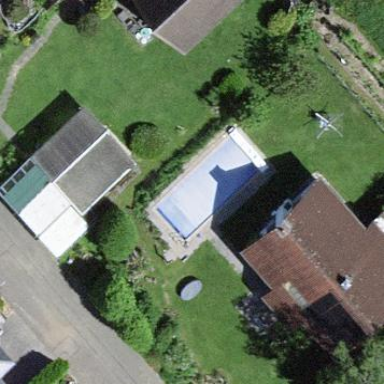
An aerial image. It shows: Swimming pool located in leisure land.